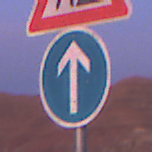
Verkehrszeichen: VorgeschriebeneFahrtrichtungGeradeaus
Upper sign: Arbeitsstelle
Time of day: Dawn
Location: Outdoor (Nature)
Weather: PartlyCloudy
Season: NotSpecified
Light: Natural